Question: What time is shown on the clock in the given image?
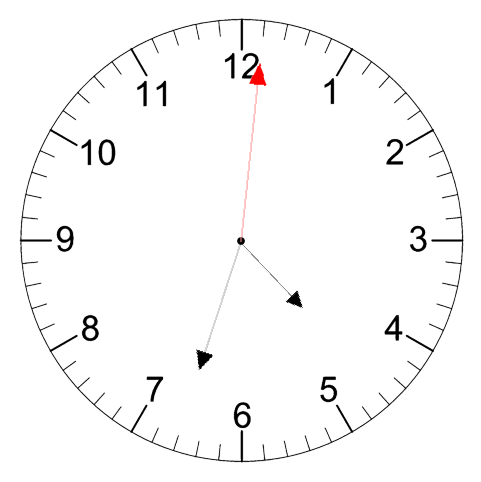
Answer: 04:33:01